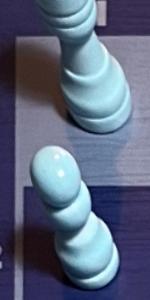
Label: Pawn_White